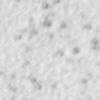
Label: no_change